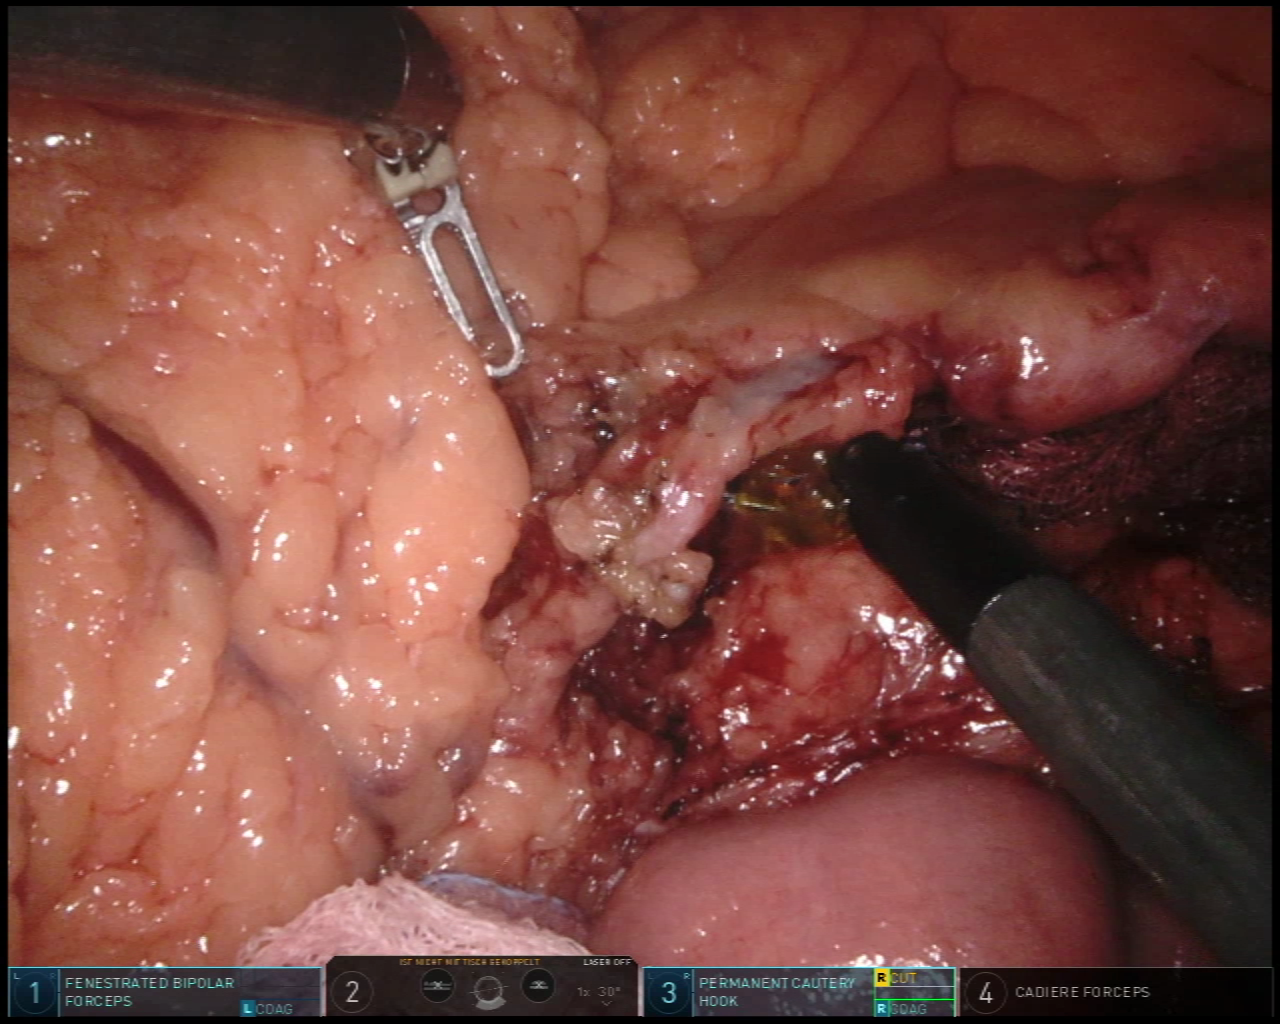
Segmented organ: intestinal_veins
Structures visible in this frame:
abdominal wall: no
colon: no
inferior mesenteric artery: no
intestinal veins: yes
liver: no
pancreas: no
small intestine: yes
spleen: no
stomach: no
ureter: no
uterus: no
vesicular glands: no